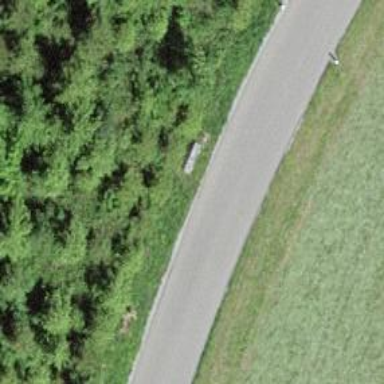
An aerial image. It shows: Bench.